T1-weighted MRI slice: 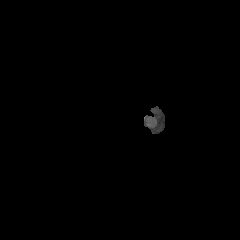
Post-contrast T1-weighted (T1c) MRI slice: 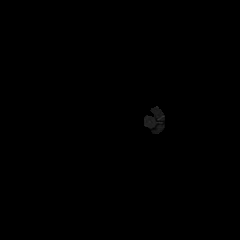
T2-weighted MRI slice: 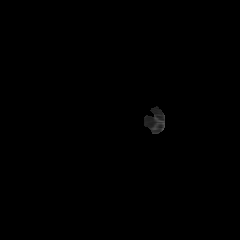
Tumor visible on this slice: no